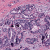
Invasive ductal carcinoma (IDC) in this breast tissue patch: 0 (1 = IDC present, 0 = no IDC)